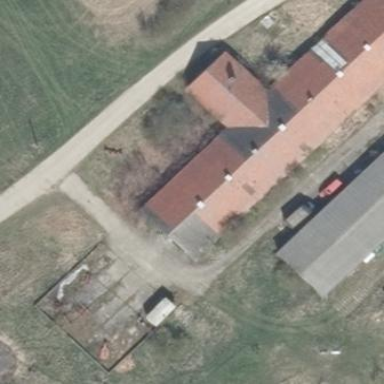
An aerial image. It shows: Shed.